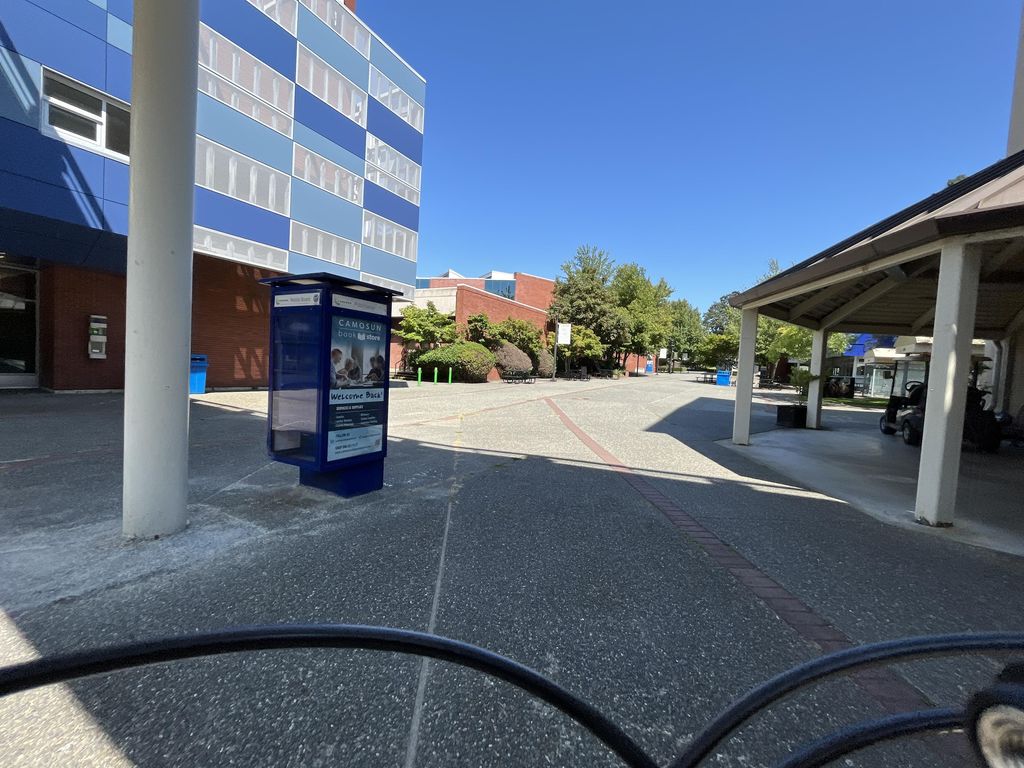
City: victoria